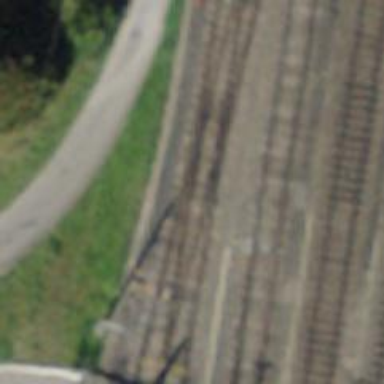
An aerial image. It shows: Railway switch.